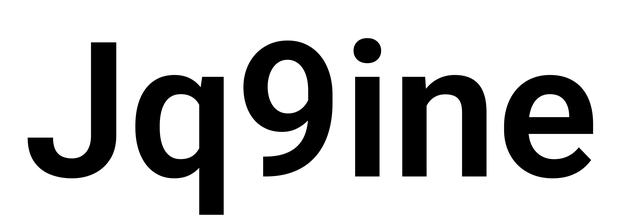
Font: Roboto_SemiBold